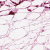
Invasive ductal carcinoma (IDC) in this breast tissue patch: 0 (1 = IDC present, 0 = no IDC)